Interaction volume radius: 5 \u00c5
Interaction volume height: 35 \u00c5
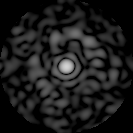
Disorder parameter: 0.8119